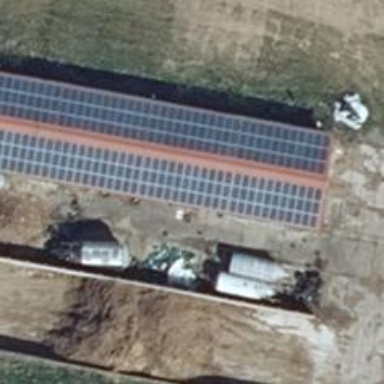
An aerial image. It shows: Small solar photovoltaic panel generator is producing electricity.